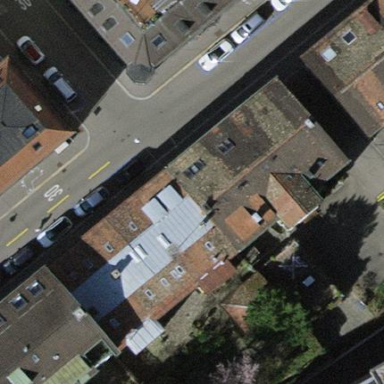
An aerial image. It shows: Building with tiled roof.